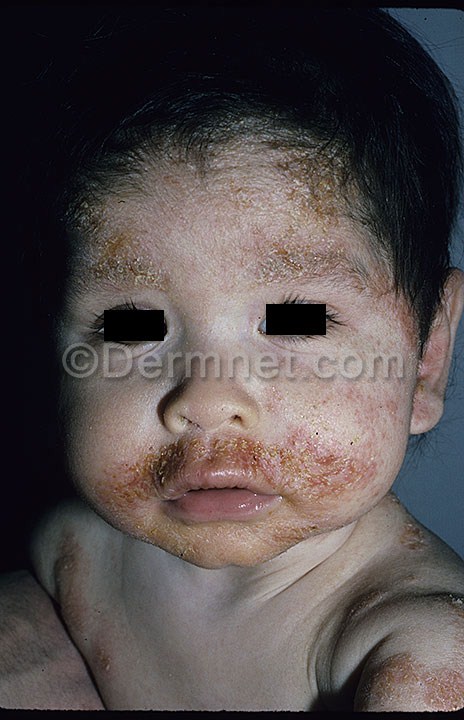
Disease: Atopic Dermatitis Photos